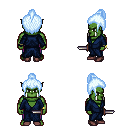
a pixel art fantasy rpg character, male body template, orc, green skin, blue robe, magenta pants, white cyan short topknot hairstyle, bracelets, maroon shoes, dagger, four views (front, back, left, right), 2x2 character sprite sheet, small pixel art, hard edges, no anti-aliasing